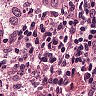
Metastatic tissue present: yes